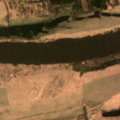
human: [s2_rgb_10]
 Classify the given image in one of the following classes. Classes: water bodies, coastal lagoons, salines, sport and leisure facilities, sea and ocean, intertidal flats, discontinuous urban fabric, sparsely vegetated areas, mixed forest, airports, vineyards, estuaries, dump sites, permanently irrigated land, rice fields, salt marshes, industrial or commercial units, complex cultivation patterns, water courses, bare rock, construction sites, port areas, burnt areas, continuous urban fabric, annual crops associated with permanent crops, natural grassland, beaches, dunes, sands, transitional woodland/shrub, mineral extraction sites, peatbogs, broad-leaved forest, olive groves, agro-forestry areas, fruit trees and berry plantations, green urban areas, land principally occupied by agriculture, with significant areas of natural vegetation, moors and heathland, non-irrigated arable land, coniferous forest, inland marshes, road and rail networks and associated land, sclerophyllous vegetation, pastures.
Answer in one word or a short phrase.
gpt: non-irrigated arable land, pastures, land principally occupied by agriculture, with significant areas of natural vegetation, mixed forest, water courses